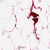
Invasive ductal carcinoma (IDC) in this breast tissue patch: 0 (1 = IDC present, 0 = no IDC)